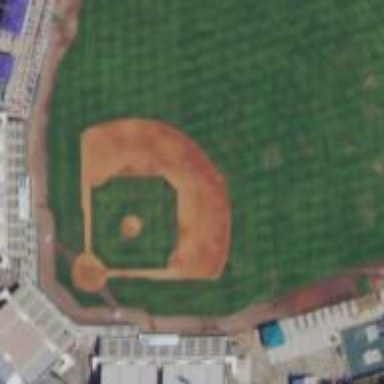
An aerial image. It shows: Baseball stadium for leisure land sports.